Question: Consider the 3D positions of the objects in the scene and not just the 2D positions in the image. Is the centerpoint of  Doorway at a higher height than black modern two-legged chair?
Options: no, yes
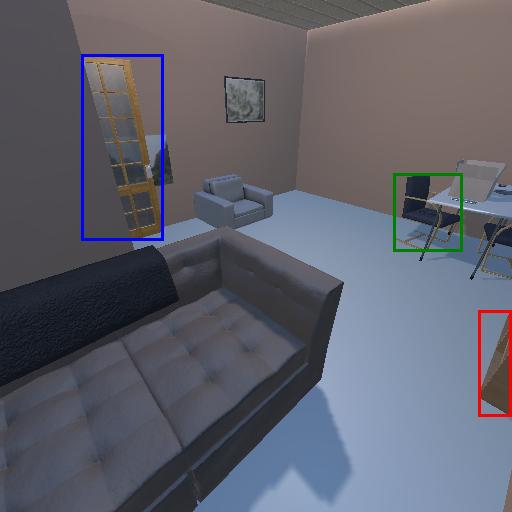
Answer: no